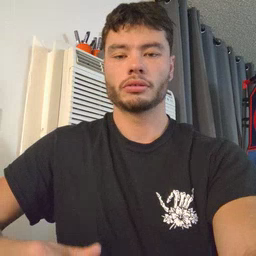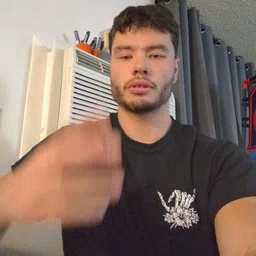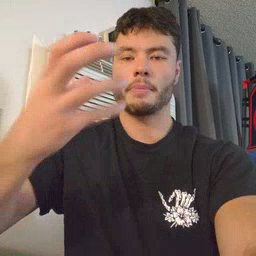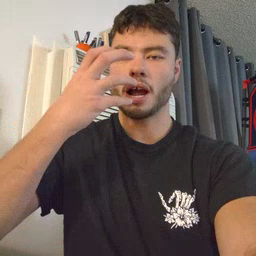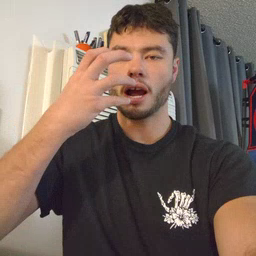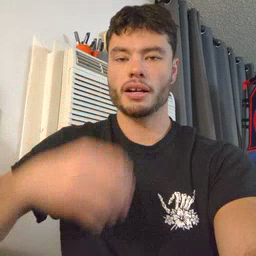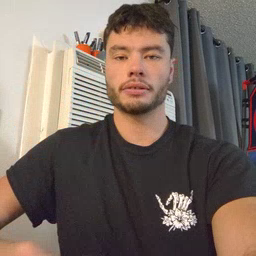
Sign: mad